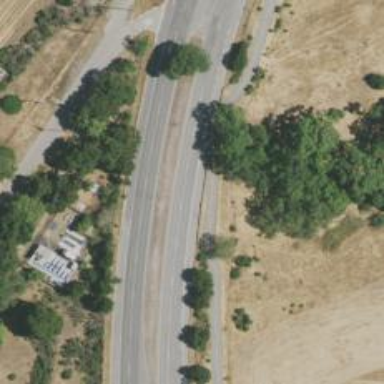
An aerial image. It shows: Expressway with asphalt surface classified as trunk highway.